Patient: sex F, age 72
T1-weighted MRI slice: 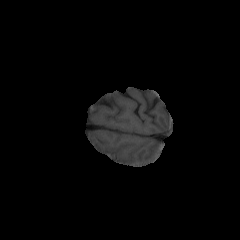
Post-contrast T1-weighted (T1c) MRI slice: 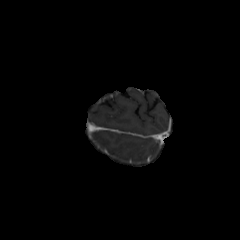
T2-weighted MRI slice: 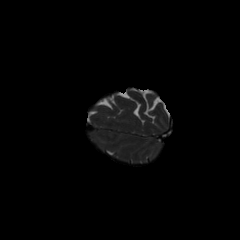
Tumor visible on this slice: no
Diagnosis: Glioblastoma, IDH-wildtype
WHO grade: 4